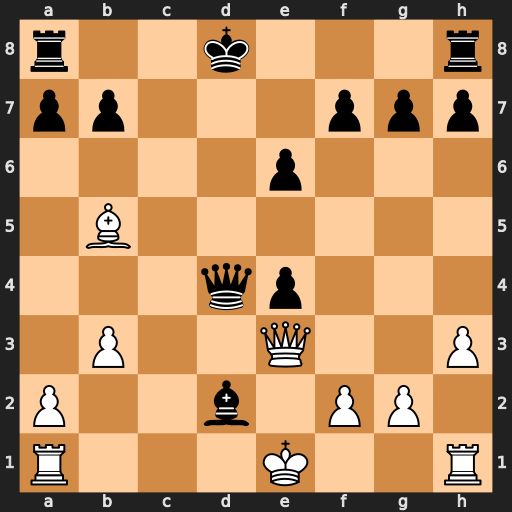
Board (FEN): r2k3r/pp3ppp/4p3/1B6/3qp3/1P2Q2P/P2b1PP1/R3K2R
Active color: w
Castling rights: KQ
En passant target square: -
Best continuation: Qxd2 Qxd2+ Kxd2